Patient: sex M, age 47
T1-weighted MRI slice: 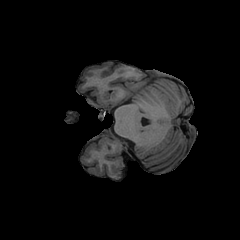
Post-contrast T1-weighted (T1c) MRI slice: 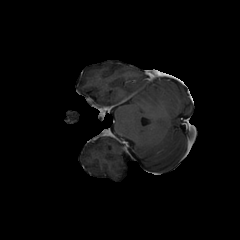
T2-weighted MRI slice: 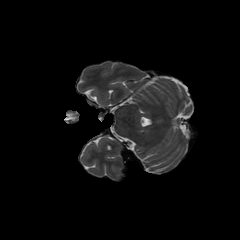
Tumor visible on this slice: no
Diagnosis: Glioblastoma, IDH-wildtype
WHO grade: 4